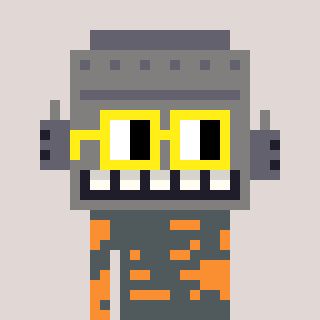
a pixel art character with square yellow glasses, a robot-shaped head and a orange-colored body on a warm background